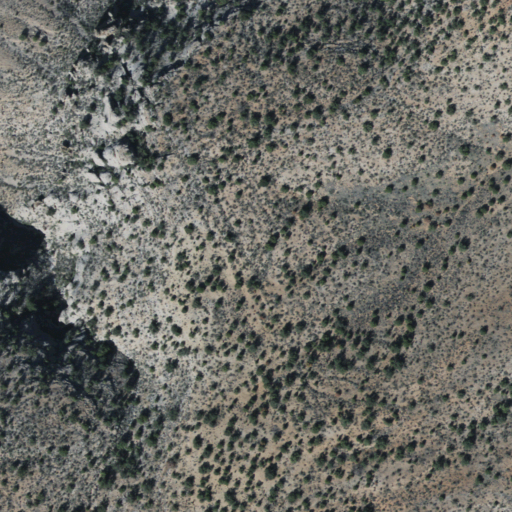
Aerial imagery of valley in Arizona named Main Street Valley containing shrub and evergreen forest